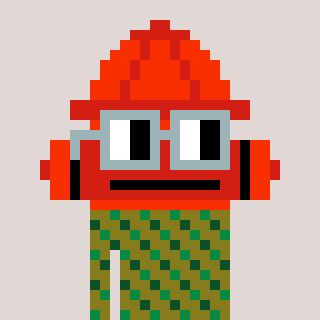
a pixel art character with square dark gray glasses, a fire hydrant-shaped head and a gunk-colored body on a warm background